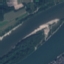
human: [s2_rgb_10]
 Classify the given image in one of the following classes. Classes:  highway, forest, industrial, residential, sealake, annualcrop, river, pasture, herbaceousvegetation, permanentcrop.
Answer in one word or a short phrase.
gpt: River